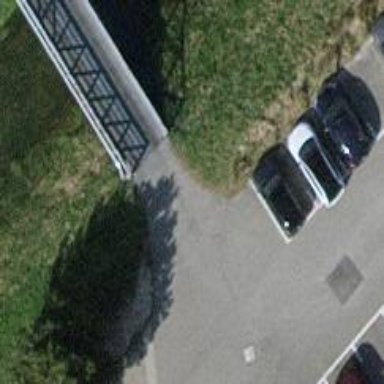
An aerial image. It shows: Footway covered with grass.